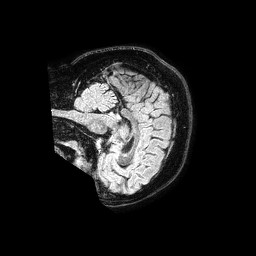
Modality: FLAIR
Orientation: sagittal
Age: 49
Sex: female
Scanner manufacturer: philips
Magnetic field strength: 1.5 T
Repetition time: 4.8 s
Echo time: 0.3 s